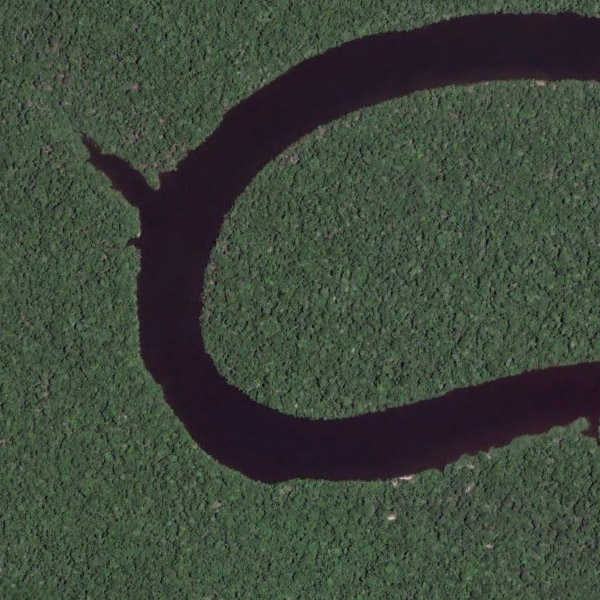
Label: River